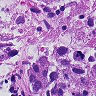
Metastatic tissue present: yes